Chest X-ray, PA view. Patient: 20 years old, sex M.
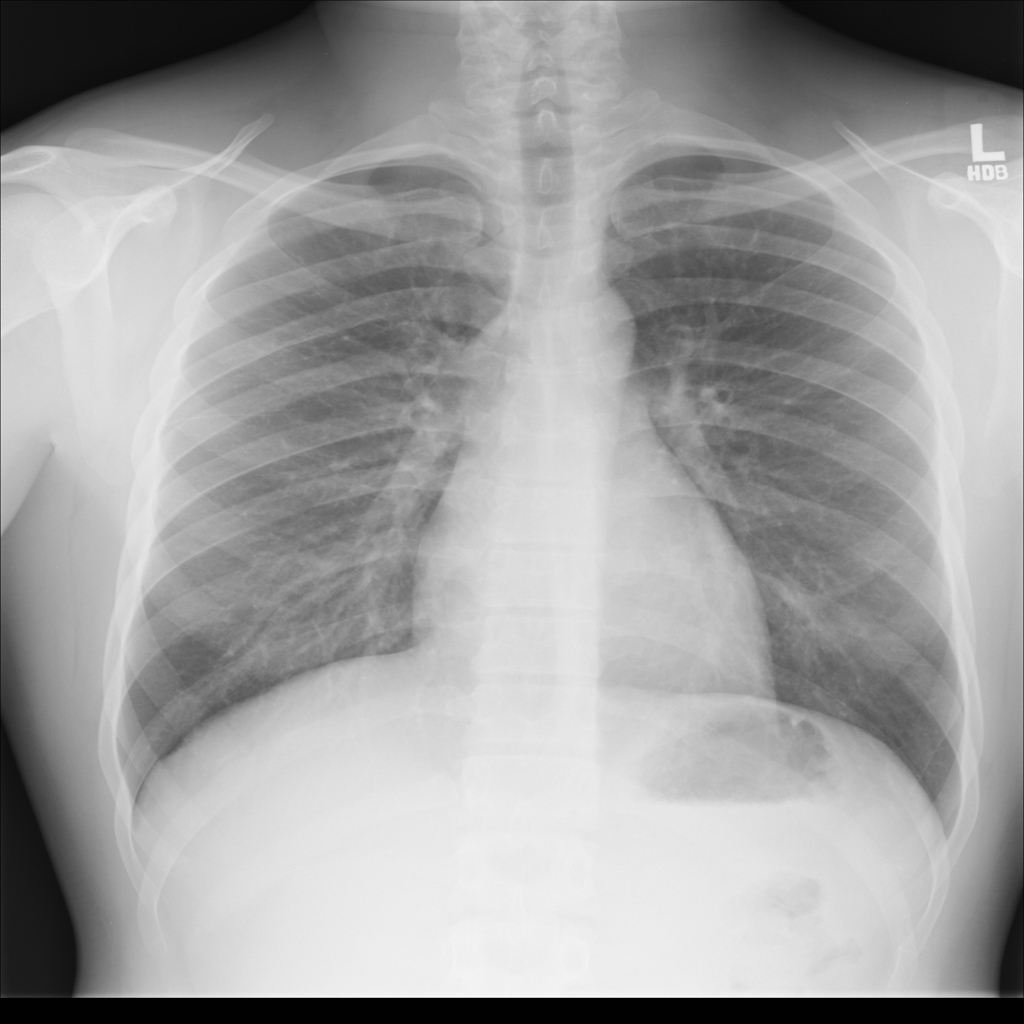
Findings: No Finding